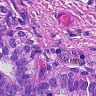
Metastatic tissue present: yes